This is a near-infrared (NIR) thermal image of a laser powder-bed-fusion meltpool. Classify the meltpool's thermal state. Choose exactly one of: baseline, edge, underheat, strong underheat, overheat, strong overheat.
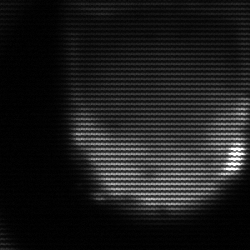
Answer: edge